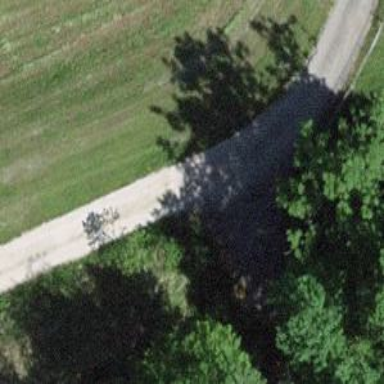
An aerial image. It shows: Well-maintained track road with grade 1 tracktype.